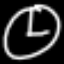
Label: clock